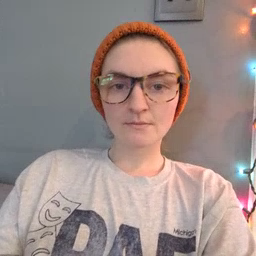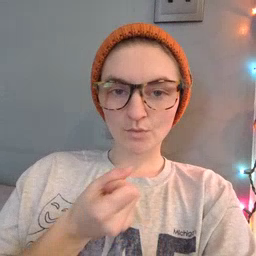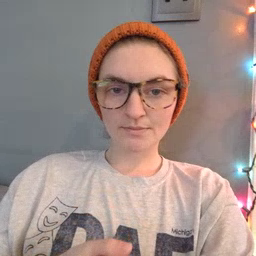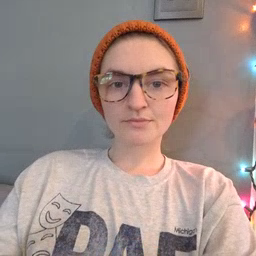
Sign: drawer